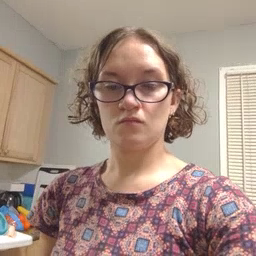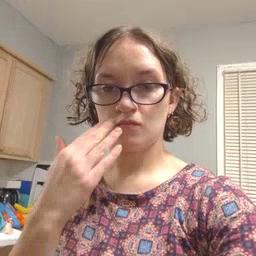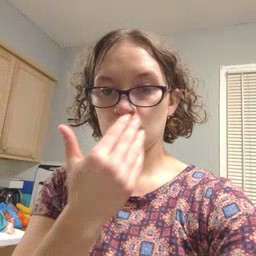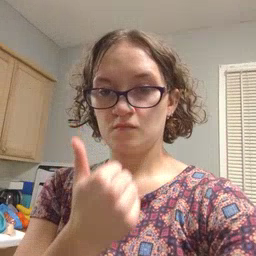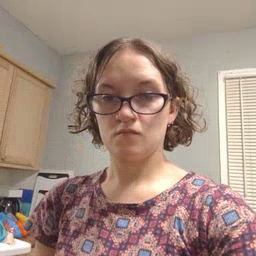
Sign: napkin